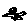
Label: bird